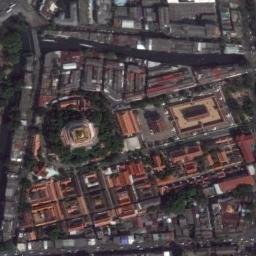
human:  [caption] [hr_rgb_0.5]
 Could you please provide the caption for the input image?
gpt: The palace has a tower and lots of palaces .

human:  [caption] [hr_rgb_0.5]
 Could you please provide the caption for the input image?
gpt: Many buildings are beside the palace .

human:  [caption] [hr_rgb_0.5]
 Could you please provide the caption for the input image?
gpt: The palace is surrounded by buildings and trees .

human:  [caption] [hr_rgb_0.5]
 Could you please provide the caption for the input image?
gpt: There are four trapezoidal lawns in front of the palace .

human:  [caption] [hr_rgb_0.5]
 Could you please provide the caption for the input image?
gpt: There are some green trees and brown buildings in the palace .